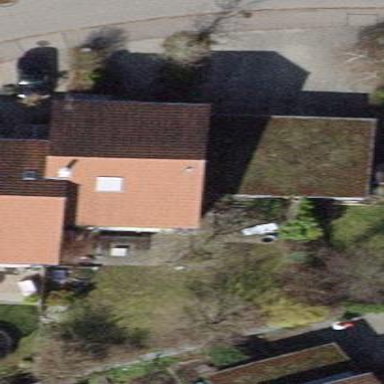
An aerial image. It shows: Terrace-style building with gabled roof.